Interaction volume radius: 10 \u00c5
Interaction volume height: 10 \u00c5
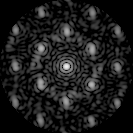
Disorder parameter: 0.4377